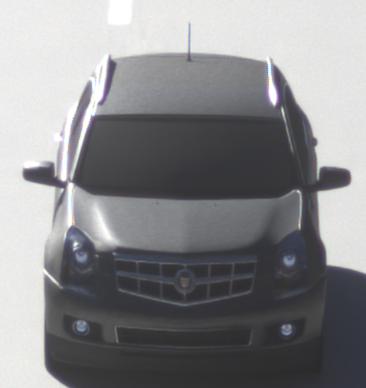
Make: Cadillac
Model: SRX 3.0 V6
Detailed model: SRX (II)
Model produced from: 2010/12
Model produced until: 2012/01
Doors: 5
Color: gray
Road condition: dry road
Daytime: morning or afternoon
Contrast: high contrast